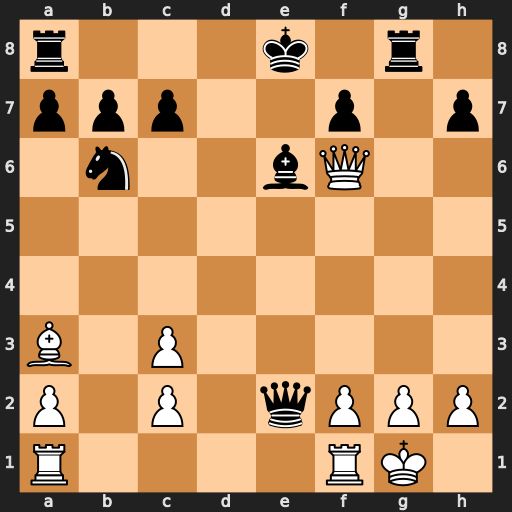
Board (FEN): r3k1r1/ppp2p1p/1n2bQ2/8/8/B1P5/P1P1qPPP/R4RK1
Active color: w
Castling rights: q
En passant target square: -
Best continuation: Qe7#